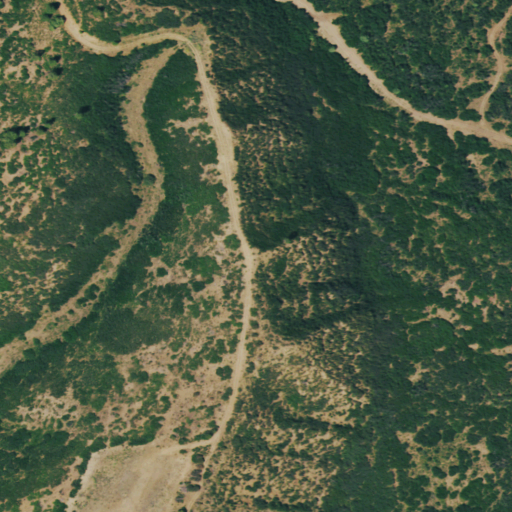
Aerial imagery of mountain in Colorado named Bridge Timber Mountain containing shrub, deciduous forest, grassland, evergreen forest, and mixed forest